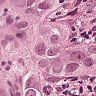
Metastatic tissue present: yes